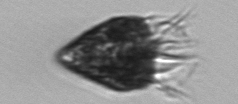
Label: Strombidium_morphotype2